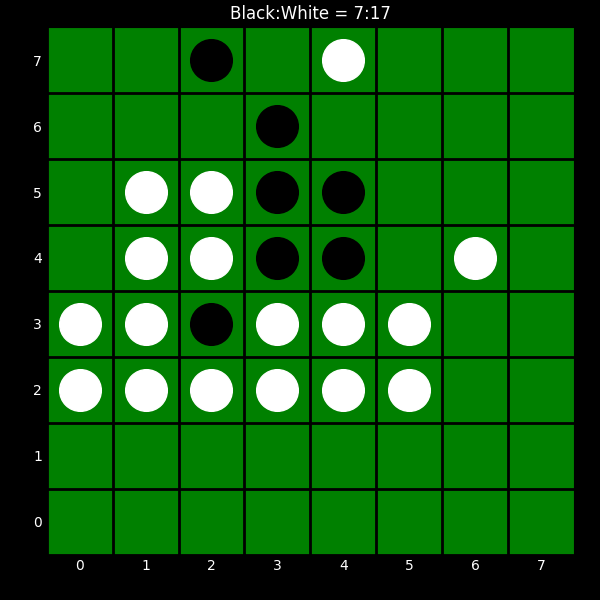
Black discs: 7
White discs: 17